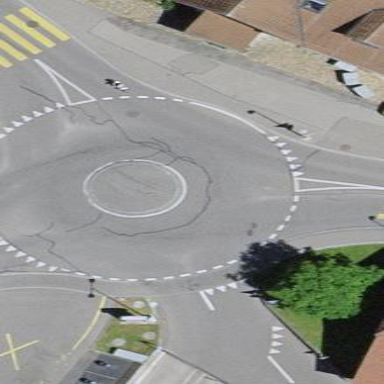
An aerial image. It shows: Roundabout on residential road.